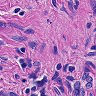
Metastatic tissue present: yes